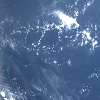
Label: water